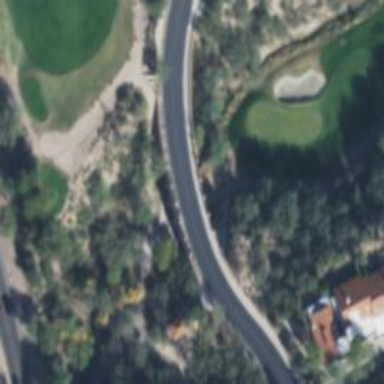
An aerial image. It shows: Golf cartpath that is also road path.